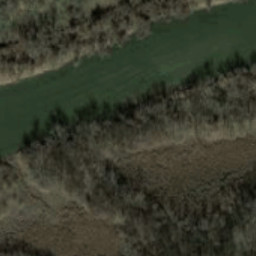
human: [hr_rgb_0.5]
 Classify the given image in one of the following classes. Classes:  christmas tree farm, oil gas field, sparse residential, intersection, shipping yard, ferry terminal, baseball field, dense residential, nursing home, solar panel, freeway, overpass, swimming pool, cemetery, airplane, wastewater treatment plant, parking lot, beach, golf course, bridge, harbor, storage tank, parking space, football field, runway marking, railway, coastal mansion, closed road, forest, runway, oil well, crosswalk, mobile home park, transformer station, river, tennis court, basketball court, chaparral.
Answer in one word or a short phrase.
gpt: river